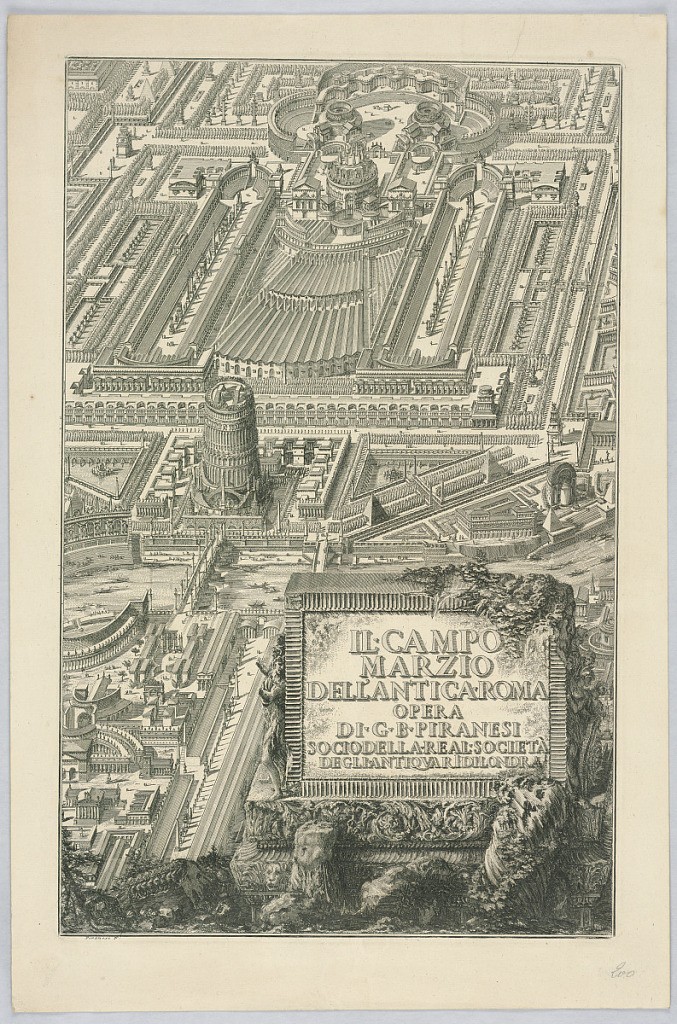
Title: Title page, "Il Campo Marzio dell'Antica Roma," from part 20 of "The Complete Works of Giovanni Battista Piranesi"
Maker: Giovanni Battista Piranesi, Italian, 1720–1778
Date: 1800
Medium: Etching on off-white laid paper
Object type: Print
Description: Small section of the Campus Martius in vertical rectangle.  At bottom right, a tablet overgrown with vegetation is inscribed with title of the section: "IL CAMPO / MARZIO / DELL'ANTICA ROMA / OPERA / DI G B PIRANESI / SOCIO DELLA REAL SOCIETA  DEGLI ANTIQVARI DI LONDRA.